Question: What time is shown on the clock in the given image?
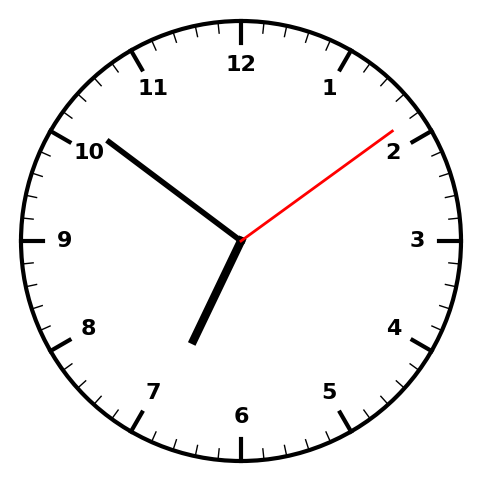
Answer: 06:51:09